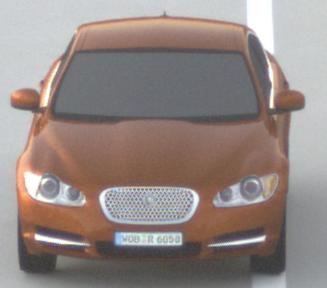
Make: Jaguar
Model: XF 3.0 V6
Detailed model: XF (X250) Limousine
Model produced from: 2010/02
Model produced until: 2010/10
Doors: 4
Color: orange
Road condition: dry road
Daytime: sunrise or sunset
Contrast: low contrast